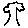
Label: tree